Question: how to validate credit card number... less then 16, month 1 to 12, ? please help.
see below code and image
'''
<td><input type="number" class="form-control" id="inputDefault" ng-model='paymentrow.number ' name='number'></td>
<td><input type="number" class="form-control" id="inputDefault" ng-model='paymentrow.exp_month ' name='exp_month'></td>
'''

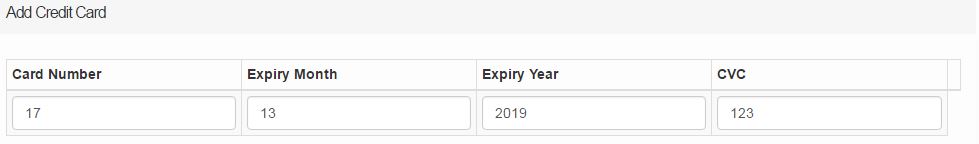
Answer: Try this,
'''
<td><input type="number" class="form-control" id="inputDefault" ng-model='paymentrow.number ' name='number' ng-pattern="/^\d{1,16}$/"></td>
<td><input type="number" class="form-control" id="inputDefault" ng-model='paymentrow.exp_month ' name='exp_month' ng-pattern="/[1-9]|1[012]/"></td>
<td><input type="number" class="form-control" id="inputDefault" ng-model='paymentrow.exp_year ' name='exp_year' min="2016" max="2050"></td>
'''
Hope this helps.